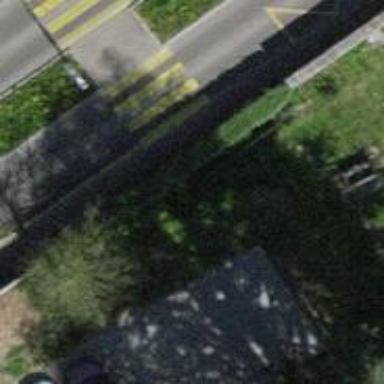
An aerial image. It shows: Asphalt sidewalk along the footway.